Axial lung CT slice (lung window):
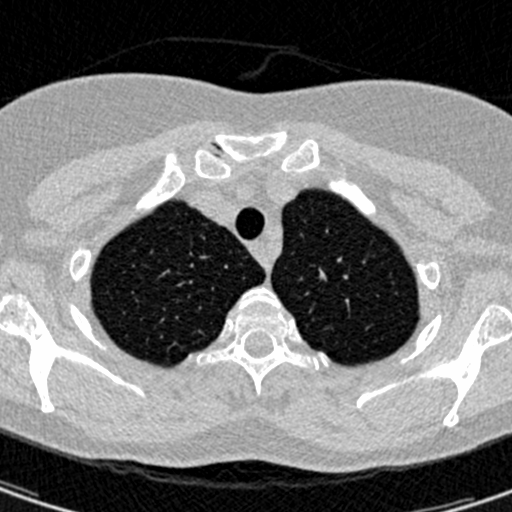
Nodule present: no